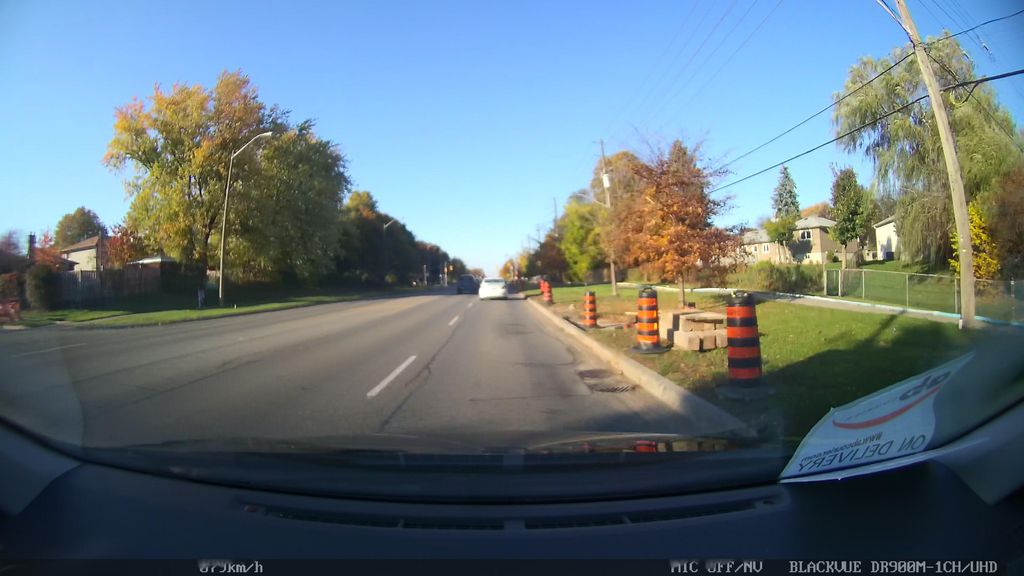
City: toronto